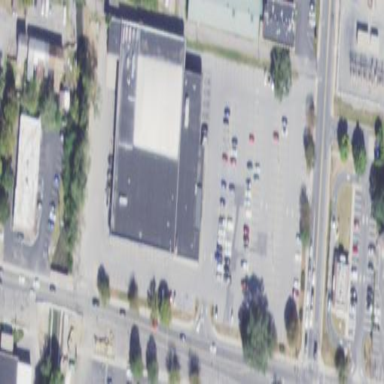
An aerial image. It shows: Retail area.